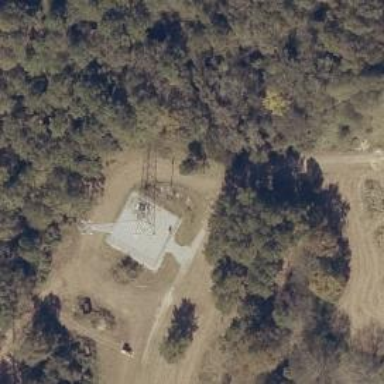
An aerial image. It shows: Communication mast tower.